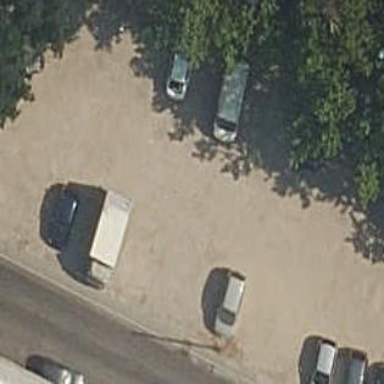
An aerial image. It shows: Unpaved surface parking area.